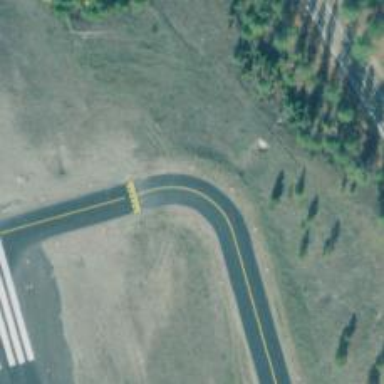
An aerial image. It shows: View of taxiway at the airport.